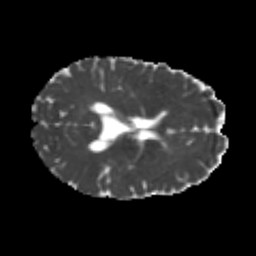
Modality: MD
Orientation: axial
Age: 23
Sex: female
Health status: healthy
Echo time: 0.074 s